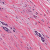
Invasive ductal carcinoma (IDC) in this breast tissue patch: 0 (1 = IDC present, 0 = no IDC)